Question: I am currently trying to achive this:
'''
pageurl/profile/username
'''
Instead of
'''
pageurl/profile/?username=username
'''
How i can do this in the right way? I have googled for a long time to find a right way, only nothing works for me, when I'm trying to edit this the way I want to use this.
Thanks!

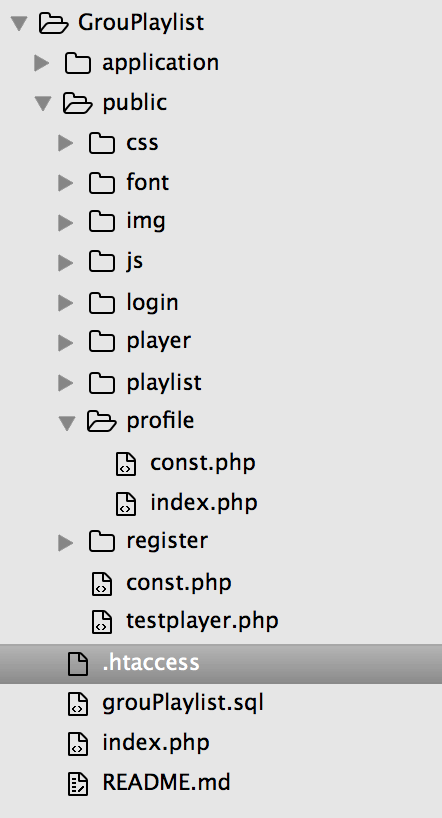
Answer: Assuming username is the username rather than the string "username" - I've removed the 'pageurl' part as it seems like boilerplate.
'''
RewriteEngine On
RewriteRule ^profile/([^/]+)/?$ /profile/?username=$1 [L]
'''
This is for inside an .htaccess file at the (not within a sub-folder) - the rule is very slightly different if you were to add it to a '<VirtualHost>' in httpd-vhosts.conf for example.
---
Since you've actually got a directory called '/profile' however, you're likely to encounter a terminal loop with '/profile' redirecting to '/profile' redirecting to '/profile' ad infinitum.
To avoid this you'll need and conditionals:
'''
RewriteEngine On
RewriteCond %{REQUEST_FILENAME} !-f
RewriteCond %{REQUEST_FILENAME} !-d
RewriteRule ^profile/([^/]+)/?$ /profile/?username=$1 [L]
'''
This will prevent URLs like '/profile/index.php' from redirecting to '/profiles/?username=index.php' as the request must be a file nor a directory.